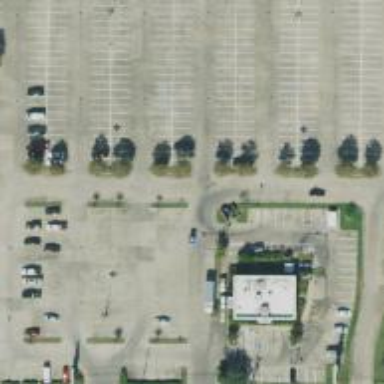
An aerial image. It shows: Parking space is available.